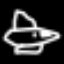
Label: airplane